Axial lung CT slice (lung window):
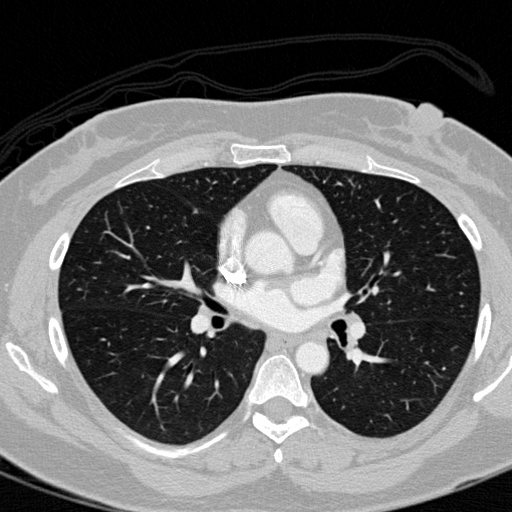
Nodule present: no